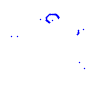
Particle: proton